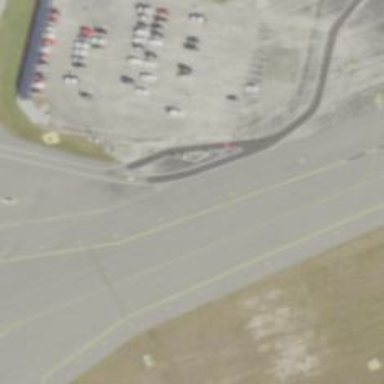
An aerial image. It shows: Image of taxiway at airport.